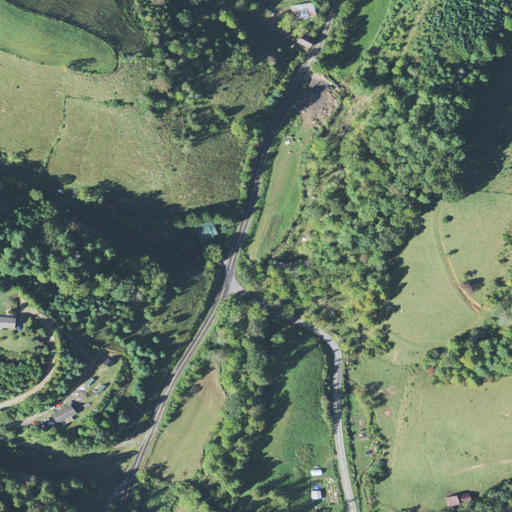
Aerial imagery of valley in North Carolina named Gunter Cove containing pasture, mixed forest, open development, deciduous forest, shrub, and low intensity development